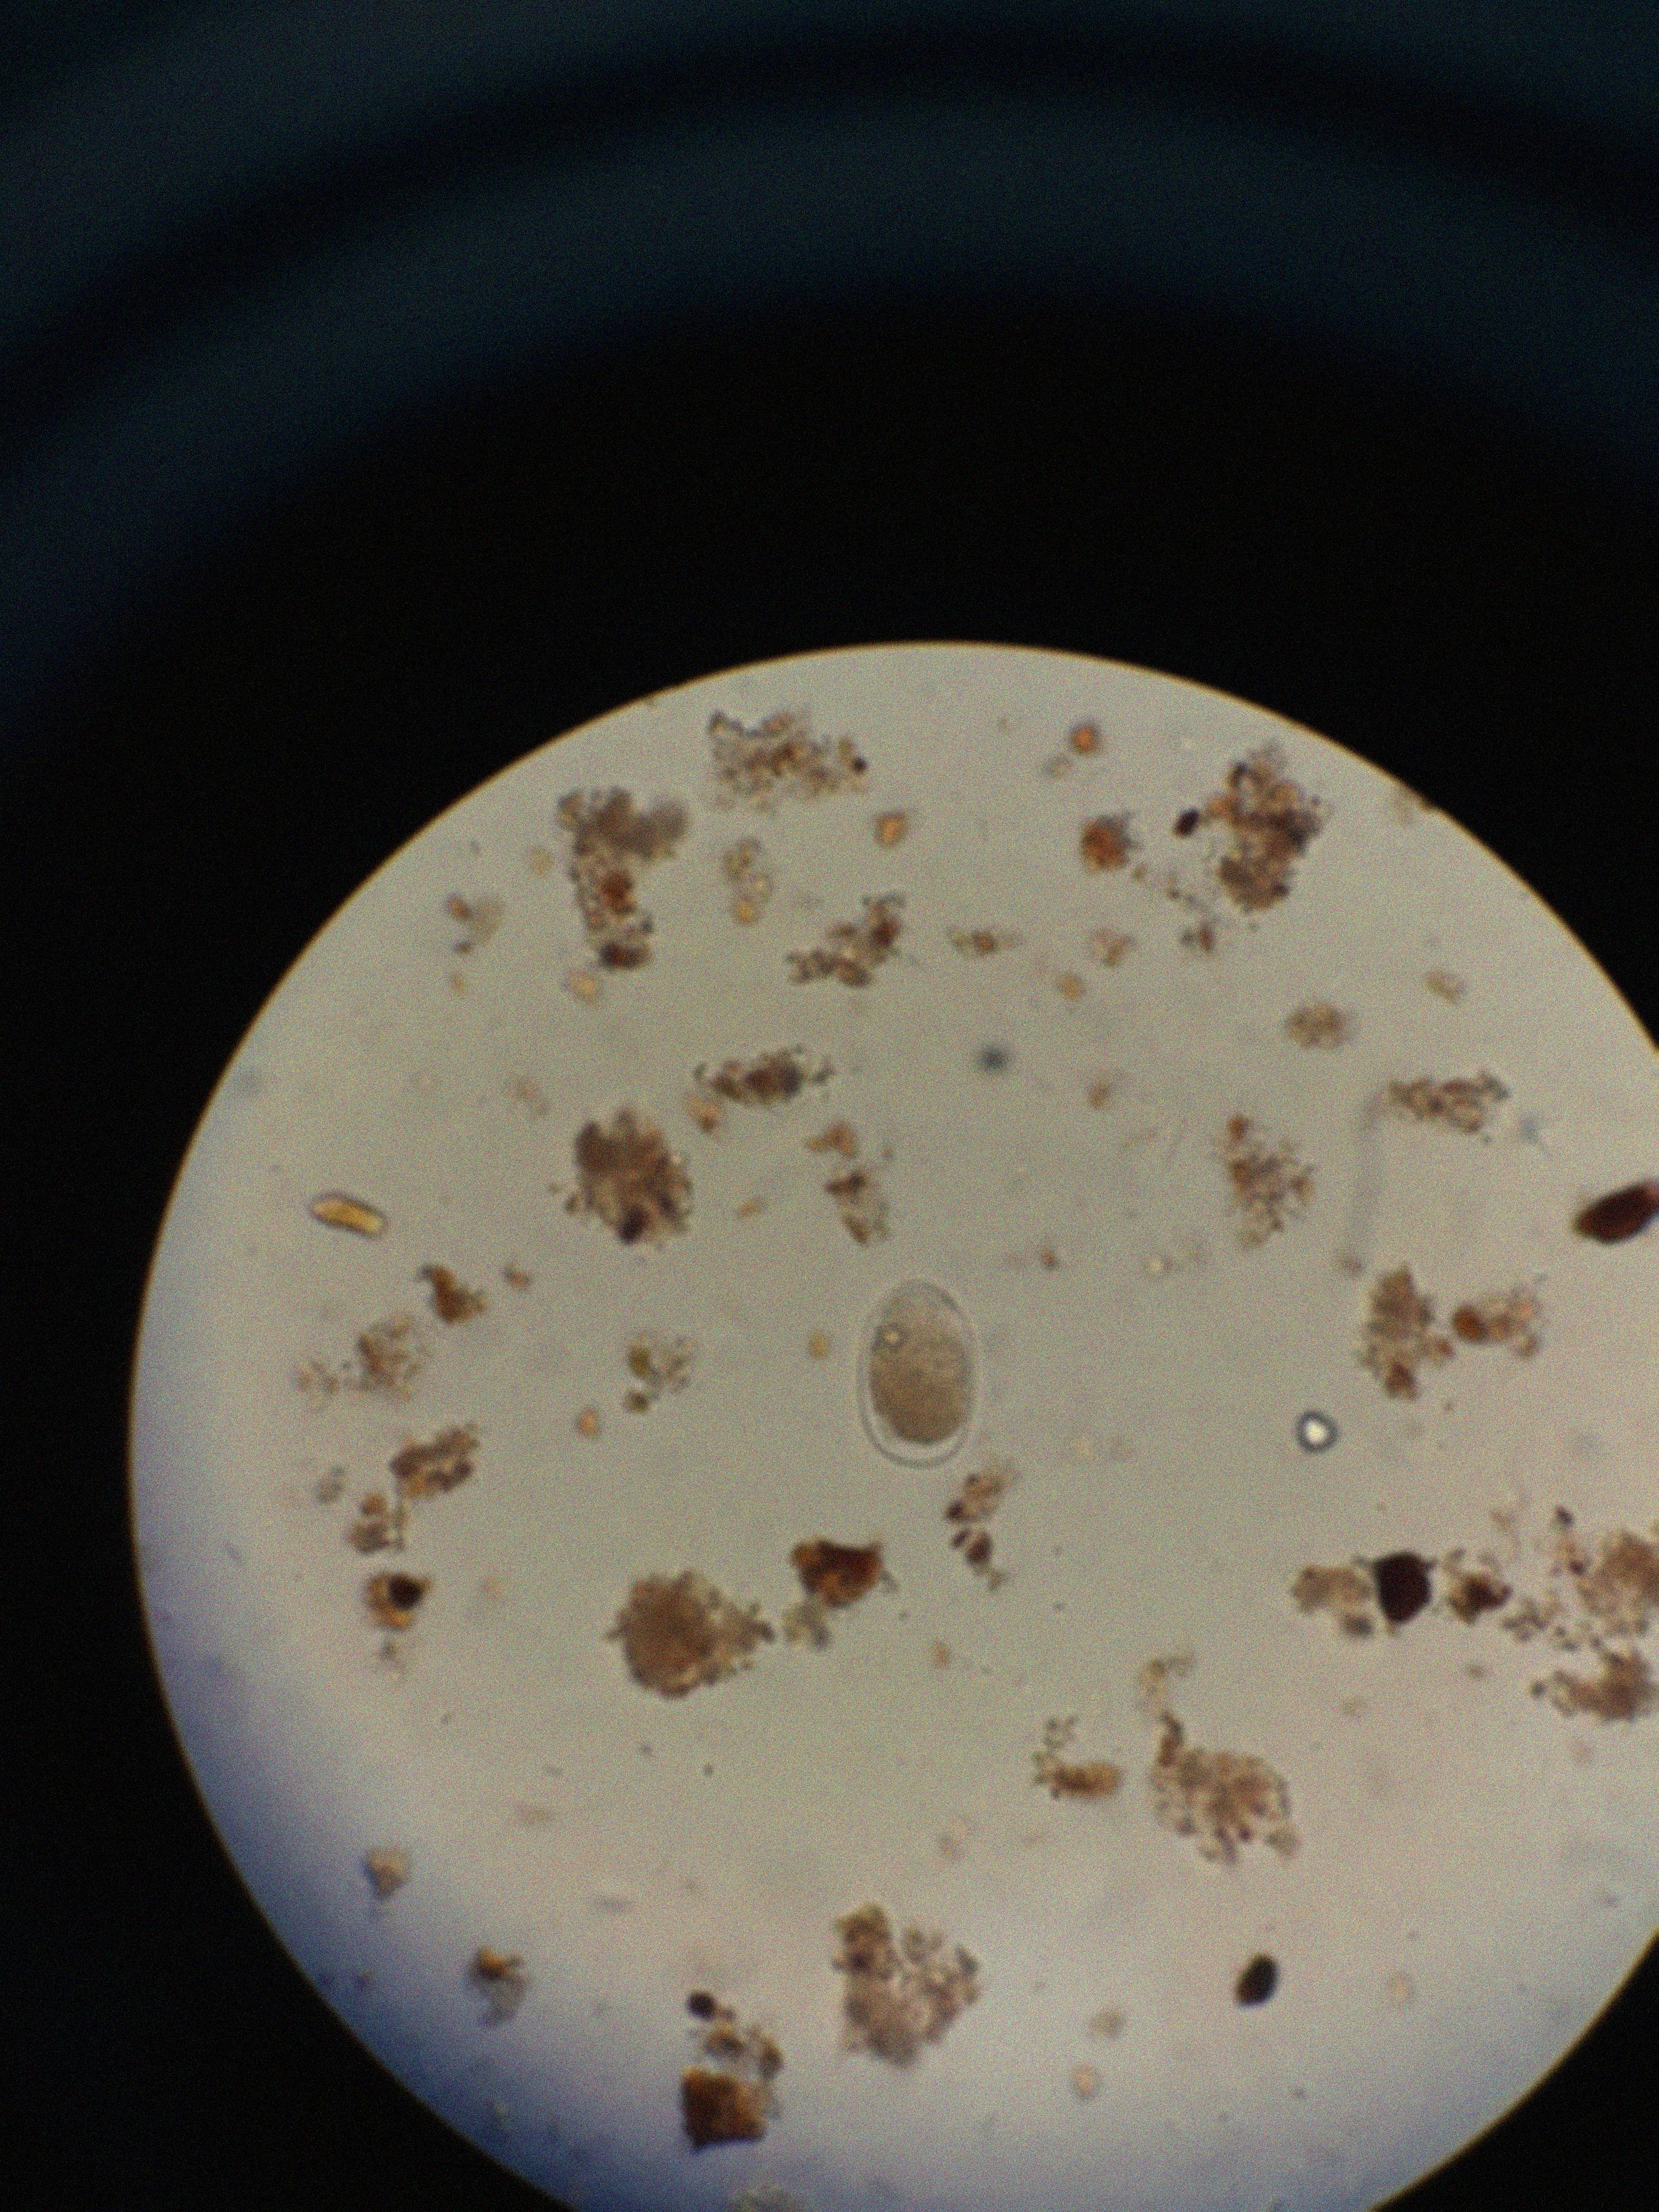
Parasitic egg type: Hookworm egg